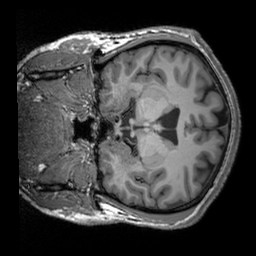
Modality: T1w
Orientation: coronal
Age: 27
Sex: male
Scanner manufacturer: siemens
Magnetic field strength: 3 T
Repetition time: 2.3 s
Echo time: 0.00303 s